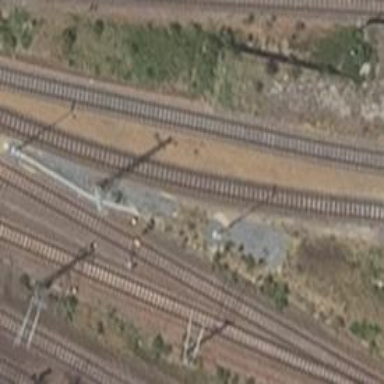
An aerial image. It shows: Wedge is used for the railway derail.